Breast ultrasound image
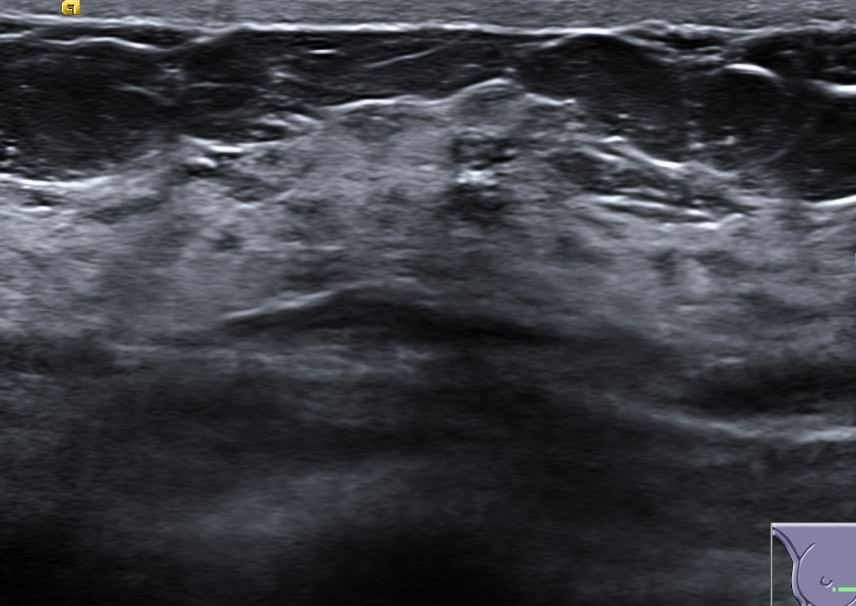
Diagnosis: normal